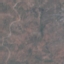
Land use / land cover: HerbaceousVegetation